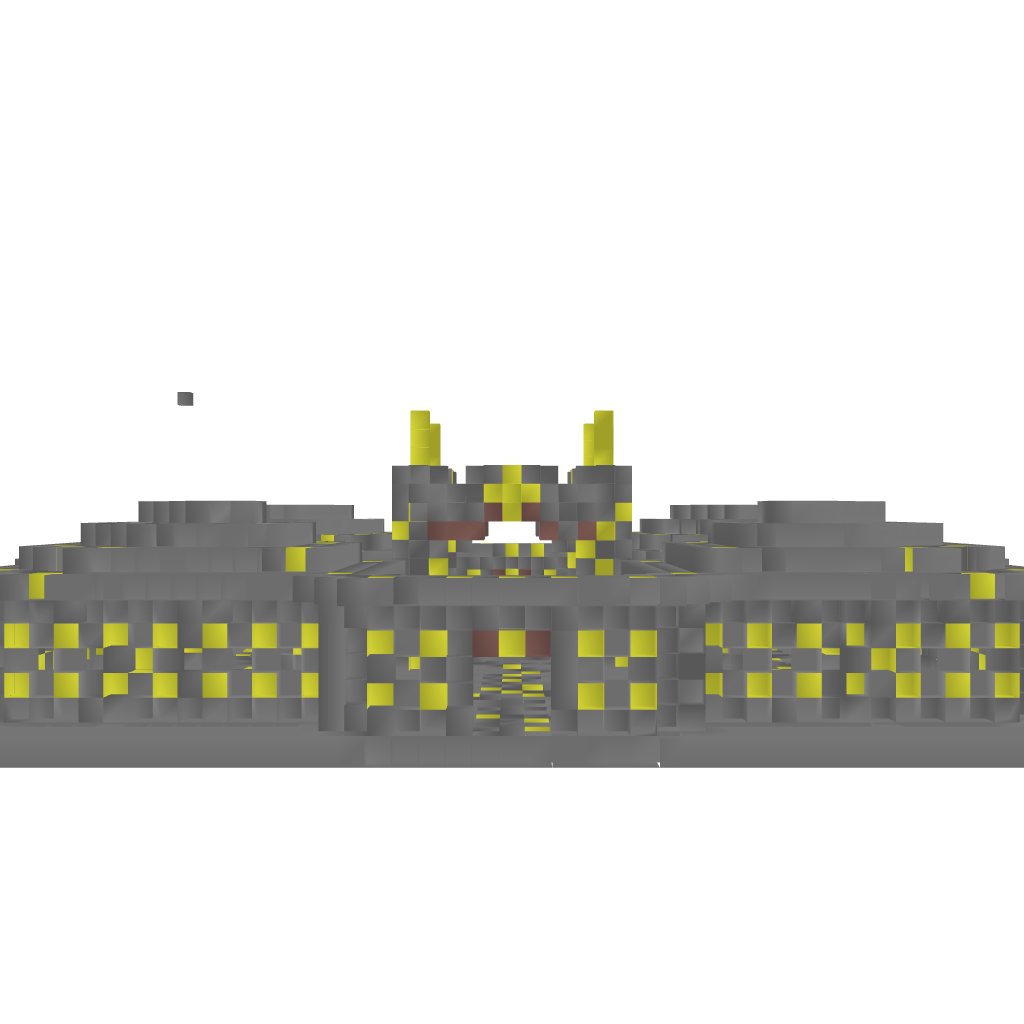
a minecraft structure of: Server Spawn Collection (6 Spawns!) high quality